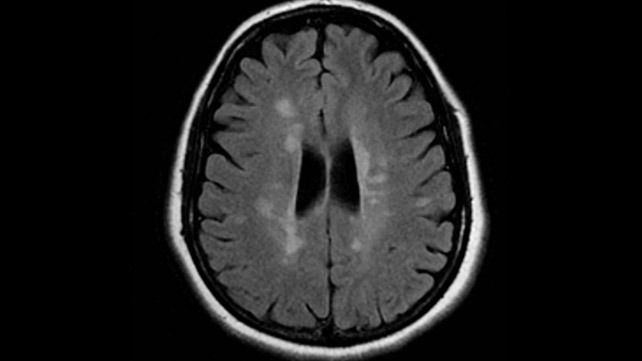
Label: notumor